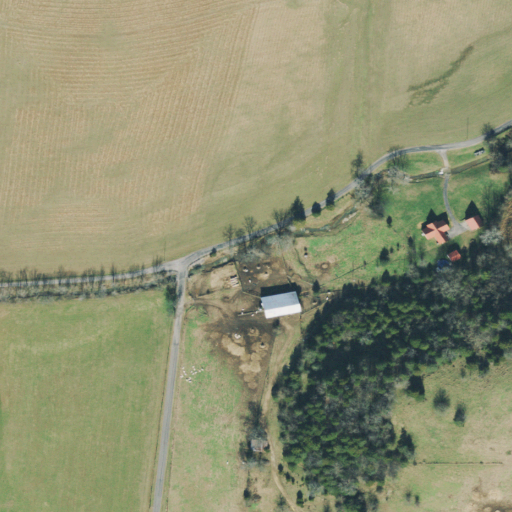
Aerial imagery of valley in Tennessee named Colvett Hollow containing pasture, open development, mixed forest, evergreen forest, medium intensity development, and low intensity development